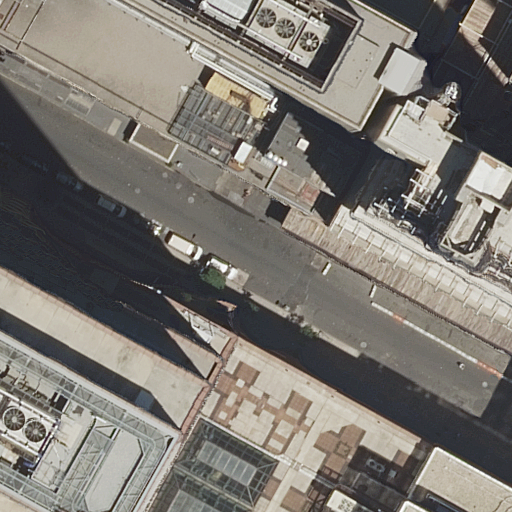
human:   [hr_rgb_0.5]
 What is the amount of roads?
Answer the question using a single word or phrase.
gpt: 4

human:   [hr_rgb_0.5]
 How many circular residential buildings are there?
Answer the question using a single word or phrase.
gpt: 0

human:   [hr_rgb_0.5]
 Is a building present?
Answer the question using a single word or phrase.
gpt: yes

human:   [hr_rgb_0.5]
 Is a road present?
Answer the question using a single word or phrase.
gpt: yes

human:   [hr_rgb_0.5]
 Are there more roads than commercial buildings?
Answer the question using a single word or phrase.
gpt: yes

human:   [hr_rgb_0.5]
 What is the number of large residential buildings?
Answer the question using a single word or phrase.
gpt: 1

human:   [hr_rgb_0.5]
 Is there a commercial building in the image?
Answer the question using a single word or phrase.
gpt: yes

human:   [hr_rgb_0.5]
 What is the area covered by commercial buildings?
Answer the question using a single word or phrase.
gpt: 5619m2

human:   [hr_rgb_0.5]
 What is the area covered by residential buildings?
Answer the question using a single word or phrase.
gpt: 1491m2

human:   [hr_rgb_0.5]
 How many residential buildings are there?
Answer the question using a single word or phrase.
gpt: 4

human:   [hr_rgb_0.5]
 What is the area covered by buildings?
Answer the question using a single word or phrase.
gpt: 7110m2

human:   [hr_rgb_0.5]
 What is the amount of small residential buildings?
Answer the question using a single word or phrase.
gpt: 2

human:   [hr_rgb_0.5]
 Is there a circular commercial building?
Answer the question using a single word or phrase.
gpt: no

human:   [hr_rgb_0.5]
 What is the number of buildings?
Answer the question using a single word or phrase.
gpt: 6

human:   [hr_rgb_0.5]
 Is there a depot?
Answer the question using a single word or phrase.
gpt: no

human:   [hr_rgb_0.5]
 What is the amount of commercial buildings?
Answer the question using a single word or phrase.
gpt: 2

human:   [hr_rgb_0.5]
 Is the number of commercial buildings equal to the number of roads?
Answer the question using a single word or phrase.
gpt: no

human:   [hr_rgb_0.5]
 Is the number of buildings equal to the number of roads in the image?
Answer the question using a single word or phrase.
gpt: no

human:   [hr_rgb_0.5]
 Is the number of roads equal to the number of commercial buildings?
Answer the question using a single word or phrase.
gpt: no

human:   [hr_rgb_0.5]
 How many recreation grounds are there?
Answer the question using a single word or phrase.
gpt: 0

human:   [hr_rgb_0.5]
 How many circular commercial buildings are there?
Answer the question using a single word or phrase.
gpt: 0

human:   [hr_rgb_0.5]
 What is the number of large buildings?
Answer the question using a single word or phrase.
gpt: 2

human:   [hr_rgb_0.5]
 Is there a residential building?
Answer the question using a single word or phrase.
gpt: yes

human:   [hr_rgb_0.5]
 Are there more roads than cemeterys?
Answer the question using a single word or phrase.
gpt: yes

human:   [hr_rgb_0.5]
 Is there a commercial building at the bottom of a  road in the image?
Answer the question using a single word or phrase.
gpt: yes

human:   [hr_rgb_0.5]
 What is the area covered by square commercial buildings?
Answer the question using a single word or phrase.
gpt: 0m2

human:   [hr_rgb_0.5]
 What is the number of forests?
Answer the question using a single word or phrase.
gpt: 0

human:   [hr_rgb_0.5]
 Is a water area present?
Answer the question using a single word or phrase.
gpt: no

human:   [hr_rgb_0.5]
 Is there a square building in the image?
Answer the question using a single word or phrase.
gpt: no

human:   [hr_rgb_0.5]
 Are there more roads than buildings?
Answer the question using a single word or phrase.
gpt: no

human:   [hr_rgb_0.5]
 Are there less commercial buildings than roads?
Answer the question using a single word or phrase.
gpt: yes

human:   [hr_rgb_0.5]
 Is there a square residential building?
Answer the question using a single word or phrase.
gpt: no

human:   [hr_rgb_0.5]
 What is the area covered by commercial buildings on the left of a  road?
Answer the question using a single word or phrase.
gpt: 5431m2

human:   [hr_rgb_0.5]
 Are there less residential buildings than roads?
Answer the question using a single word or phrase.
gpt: no

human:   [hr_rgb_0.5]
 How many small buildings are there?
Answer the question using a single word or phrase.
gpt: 2

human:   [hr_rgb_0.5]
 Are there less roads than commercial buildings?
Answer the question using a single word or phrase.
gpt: no

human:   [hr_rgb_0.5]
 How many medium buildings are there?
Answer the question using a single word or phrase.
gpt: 2

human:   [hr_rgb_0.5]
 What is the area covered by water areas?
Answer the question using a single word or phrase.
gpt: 0m2

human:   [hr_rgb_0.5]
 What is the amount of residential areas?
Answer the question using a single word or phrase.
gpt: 0

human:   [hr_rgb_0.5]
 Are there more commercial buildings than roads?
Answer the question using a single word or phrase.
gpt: no

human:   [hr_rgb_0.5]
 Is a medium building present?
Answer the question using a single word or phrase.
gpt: yes

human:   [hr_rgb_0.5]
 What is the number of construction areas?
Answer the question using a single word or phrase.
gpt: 0

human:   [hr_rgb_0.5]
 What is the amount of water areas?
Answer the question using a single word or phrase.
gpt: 0

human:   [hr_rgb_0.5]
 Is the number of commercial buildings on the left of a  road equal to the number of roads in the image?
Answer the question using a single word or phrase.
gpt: no

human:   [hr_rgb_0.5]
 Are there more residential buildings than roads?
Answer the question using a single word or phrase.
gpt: no

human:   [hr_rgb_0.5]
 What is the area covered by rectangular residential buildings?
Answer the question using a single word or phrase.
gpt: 142m2

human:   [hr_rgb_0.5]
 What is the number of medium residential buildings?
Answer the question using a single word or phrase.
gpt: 1

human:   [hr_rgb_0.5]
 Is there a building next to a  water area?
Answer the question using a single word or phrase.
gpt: no

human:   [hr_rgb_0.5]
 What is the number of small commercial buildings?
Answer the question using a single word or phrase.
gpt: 0

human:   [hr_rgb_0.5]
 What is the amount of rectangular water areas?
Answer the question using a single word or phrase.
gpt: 0

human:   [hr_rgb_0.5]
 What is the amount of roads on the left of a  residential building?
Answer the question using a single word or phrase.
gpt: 3

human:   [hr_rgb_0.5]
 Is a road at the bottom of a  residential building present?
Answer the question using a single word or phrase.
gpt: yes

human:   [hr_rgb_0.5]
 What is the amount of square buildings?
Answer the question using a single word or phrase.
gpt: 0

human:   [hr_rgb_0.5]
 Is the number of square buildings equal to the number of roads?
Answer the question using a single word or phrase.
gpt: no

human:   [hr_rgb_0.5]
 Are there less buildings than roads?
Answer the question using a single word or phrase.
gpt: no

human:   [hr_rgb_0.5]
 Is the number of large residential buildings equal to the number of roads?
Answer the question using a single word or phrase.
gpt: no

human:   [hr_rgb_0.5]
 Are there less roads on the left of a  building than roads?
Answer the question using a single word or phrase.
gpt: yes

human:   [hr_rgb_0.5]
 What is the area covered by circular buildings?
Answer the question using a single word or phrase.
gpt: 0m2

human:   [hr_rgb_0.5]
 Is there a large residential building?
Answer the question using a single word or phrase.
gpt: yes

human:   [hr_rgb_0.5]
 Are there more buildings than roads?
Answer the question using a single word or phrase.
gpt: yes

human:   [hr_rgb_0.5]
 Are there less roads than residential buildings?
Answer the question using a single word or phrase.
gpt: no

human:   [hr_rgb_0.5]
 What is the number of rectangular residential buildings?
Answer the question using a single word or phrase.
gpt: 2

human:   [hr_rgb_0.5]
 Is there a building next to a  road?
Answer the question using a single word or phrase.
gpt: yes

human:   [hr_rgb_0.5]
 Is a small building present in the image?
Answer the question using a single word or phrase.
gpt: yes